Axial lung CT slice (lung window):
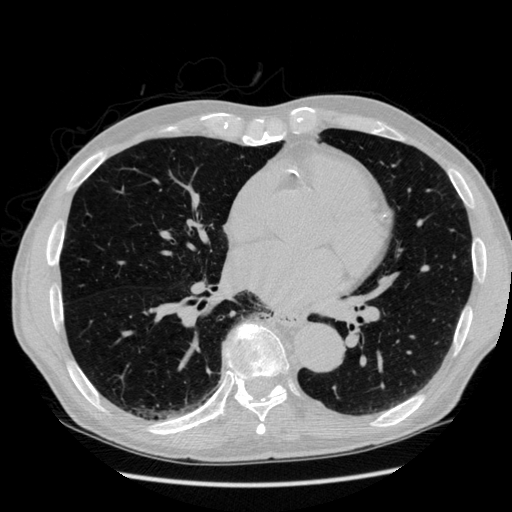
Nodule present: no